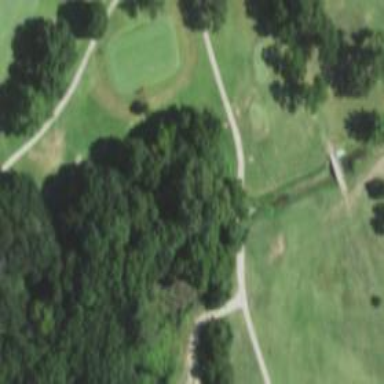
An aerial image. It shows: Path bridge over golf path.